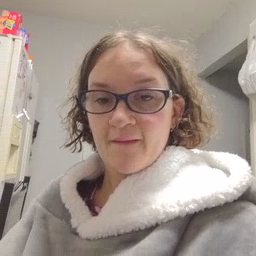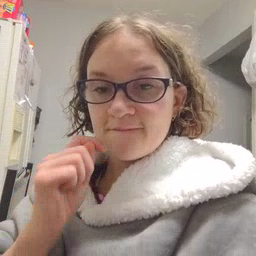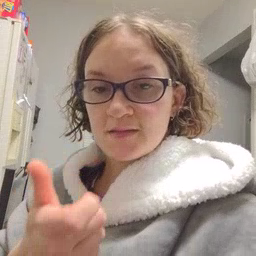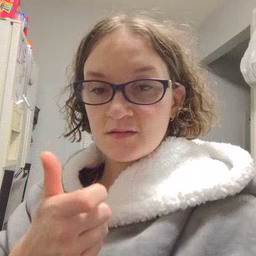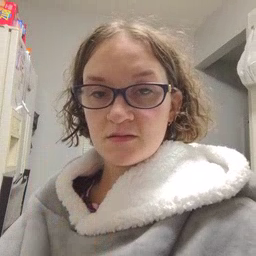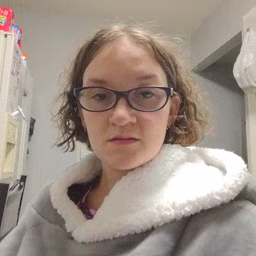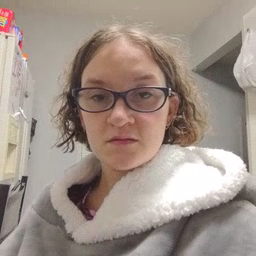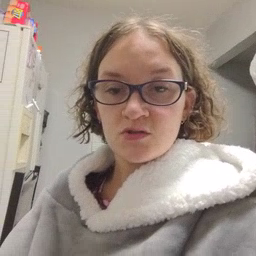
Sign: fast